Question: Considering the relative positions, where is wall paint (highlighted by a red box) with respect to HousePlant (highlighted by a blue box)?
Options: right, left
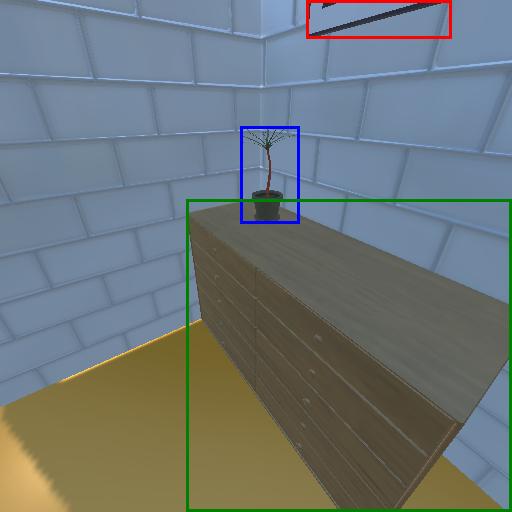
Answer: right